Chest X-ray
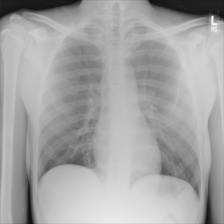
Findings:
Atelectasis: negative
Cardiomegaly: negative
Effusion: negative
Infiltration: negative
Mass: negative
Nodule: positive
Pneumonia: negative
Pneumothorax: negative
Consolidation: negative
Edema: negative
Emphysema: negative
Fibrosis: negative
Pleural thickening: negative
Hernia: negative